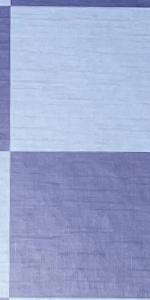
Label: Empty